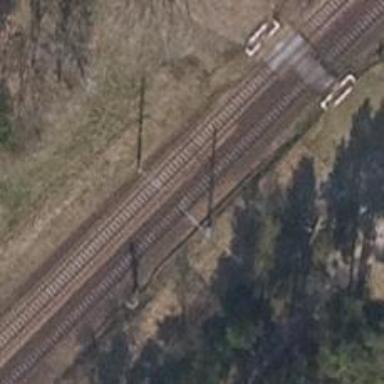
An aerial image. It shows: Railway signal.